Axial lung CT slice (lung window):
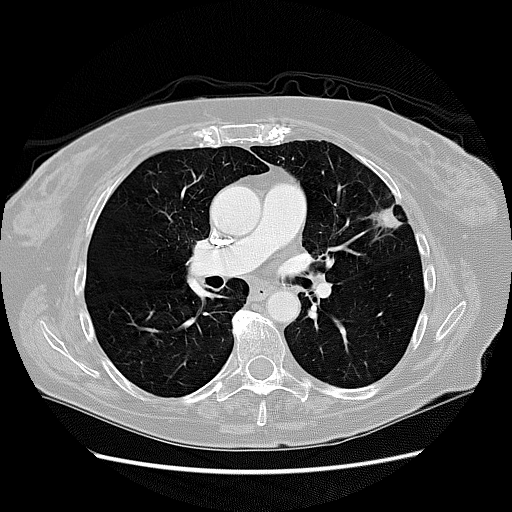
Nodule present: yes
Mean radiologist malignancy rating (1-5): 4.5